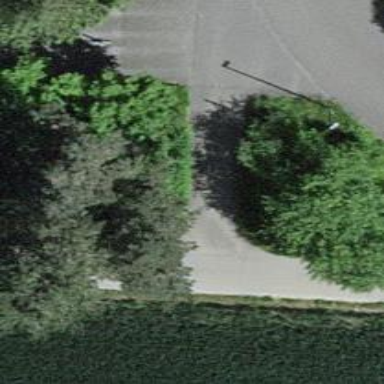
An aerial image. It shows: Bollard.